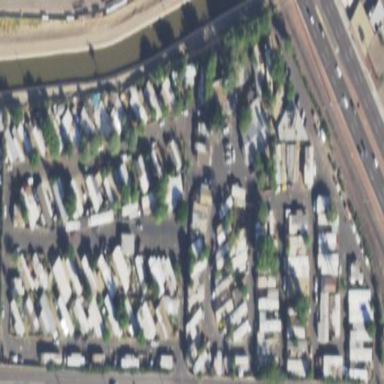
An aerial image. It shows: Residential area designated as trailer park.